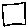
Label: square